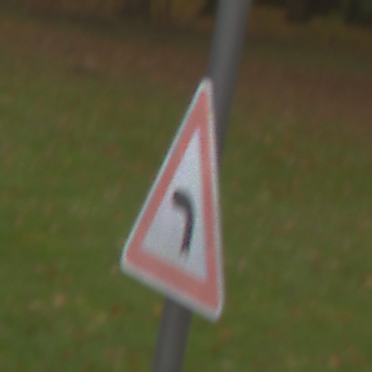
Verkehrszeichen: KurveLinks
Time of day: Midday
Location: Outdoor (Nature)
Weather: Overcast
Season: Autumn
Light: Natural